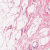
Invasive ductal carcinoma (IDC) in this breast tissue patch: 0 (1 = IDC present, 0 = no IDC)